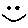
Label: smiley face